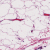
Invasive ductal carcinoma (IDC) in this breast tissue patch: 0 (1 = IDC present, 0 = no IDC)